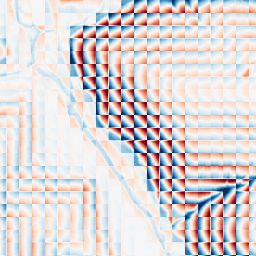
Category: wavelet
Decomposition family: wavelet_dwt
Decomposition parameters: wavelet: haar
level: 4
Upsampling method: sinc_blackman
Upsampling parameters: scale: 8
kernel_size: 16
Upsampling scale: 8